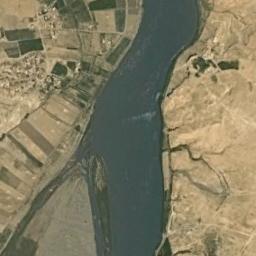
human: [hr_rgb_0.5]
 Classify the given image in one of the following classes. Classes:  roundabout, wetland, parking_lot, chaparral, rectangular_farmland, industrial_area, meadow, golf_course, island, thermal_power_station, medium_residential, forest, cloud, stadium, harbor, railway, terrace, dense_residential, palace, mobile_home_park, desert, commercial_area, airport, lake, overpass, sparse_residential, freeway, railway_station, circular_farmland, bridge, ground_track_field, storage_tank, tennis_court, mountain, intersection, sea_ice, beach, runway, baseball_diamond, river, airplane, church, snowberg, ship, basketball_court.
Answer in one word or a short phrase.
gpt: river